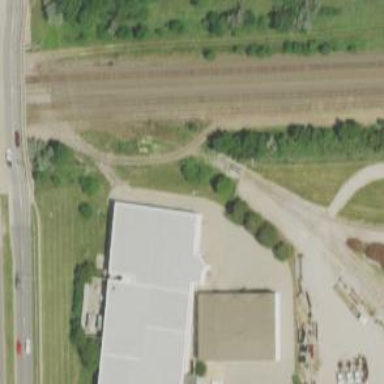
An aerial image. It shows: Wedge used for railway derailment.